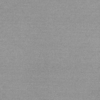
Label: dusty